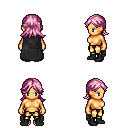
a pixel art fantasy rpg character, female body template, human, tanned skin, black cape, gold greaves, pink loose hair, black shoes, four views (front, back, left, right), 2x2 character sprite sheet, small pixel art, hard edges, no anti-aliasing